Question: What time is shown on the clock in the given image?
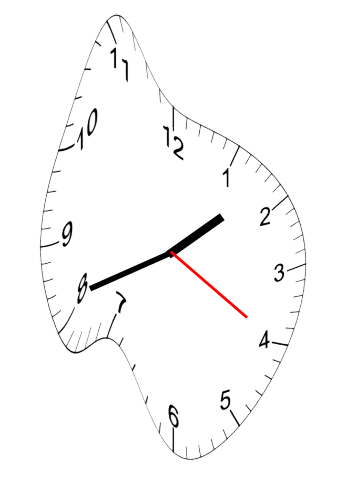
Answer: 01:41:20